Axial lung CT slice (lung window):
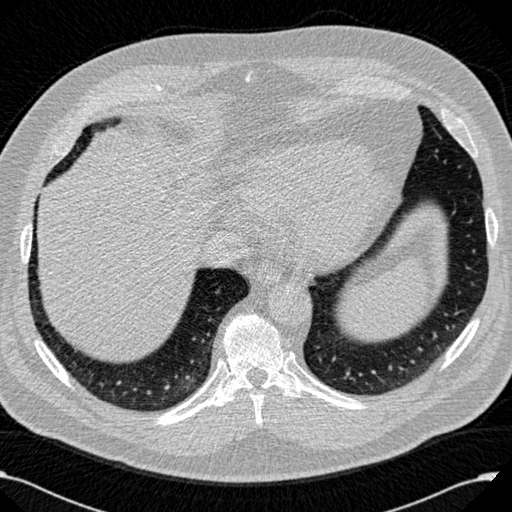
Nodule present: no